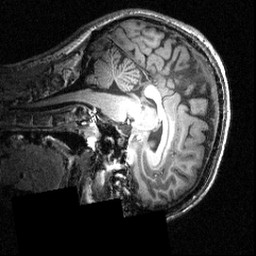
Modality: T1w
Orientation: sagittal
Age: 26
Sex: male
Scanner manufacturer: siemens
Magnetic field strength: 3.951 T
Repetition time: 1.5 s
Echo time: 0.00335 s